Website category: jobs
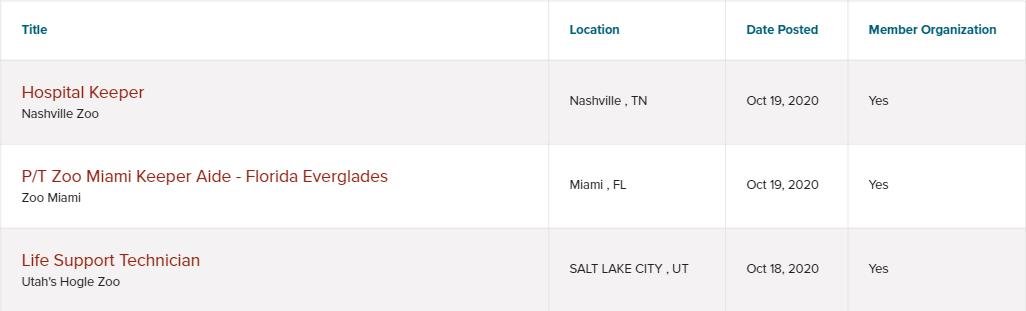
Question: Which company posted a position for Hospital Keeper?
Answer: Nashville Zoo

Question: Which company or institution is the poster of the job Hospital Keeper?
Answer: Nashville Zoo

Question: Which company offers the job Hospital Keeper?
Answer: Nashville Zoo

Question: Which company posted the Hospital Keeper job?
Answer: Nashville Zoo

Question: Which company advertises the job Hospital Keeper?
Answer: Nashville Zoo

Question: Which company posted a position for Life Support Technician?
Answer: Utah's Hogle Zoo

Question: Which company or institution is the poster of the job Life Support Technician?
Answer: Utah's Hogle Zoo

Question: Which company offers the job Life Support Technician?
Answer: Utah's Hogle Zoo

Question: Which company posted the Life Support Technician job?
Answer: Utah's Hogle Zoo

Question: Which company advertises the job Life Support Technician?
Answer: Utah's Hogle Zoo

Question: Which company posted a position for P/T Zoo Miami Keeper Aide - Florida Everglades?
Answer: Zoo Miami

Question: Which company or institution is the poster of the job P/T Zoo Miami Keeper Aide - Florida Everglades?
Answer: Zoo Miami

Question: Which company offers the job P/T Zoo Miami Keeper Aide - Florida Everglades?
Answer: Zoo Miami

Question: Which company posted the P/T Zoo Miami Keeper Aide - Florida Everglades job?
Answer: Zoo Miami

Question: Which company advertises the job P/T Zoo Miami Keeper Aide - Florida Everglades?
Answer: Zoo Miami

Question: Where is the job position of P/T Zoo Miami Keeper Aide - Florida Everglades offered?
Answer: Miami , FL

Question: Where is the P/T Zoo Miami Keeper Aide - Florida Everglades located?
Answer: Miami , FL

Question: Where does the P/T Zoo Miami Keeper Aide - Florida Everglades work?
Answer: Miami , FL

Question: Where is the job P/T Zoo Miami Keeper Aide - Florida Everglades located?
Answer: Miami , FL

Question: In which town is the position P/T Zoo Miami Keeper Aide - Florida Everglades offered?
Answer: Miami , FL

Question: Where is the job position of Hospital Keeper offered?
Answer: Nashville , TN

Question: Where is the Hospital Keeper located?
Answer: Nashville , TN

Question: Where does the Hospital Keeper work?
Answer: Nashville , TN

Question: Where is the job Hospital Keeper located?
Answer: Nashville , TN

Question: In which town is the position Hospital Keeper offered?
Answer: Nashville , TN

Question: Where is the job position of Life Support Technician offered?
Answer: SALT LAKE CITY , UT

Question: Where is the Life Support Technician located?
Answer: SALT LAKE CITY , UT

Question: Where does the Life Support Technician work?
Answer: SALT LAKE CITY , UT

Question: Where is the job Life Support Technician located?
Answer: SALT LAKE CITY , UT

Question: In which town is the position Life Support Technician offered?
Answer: SALT LAKE CITY , UT

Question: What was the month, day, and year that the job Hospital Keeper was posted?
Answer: Oct 19, 2020

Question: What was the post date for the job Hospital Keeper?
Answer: Oct 19, 2020

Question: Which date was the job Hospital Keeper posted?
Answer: Oct 19, 2020

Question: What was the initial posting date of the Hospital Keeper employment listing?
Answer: Oct 19, 2020

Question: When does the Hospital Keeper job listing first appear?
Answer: Oct 19, 2020

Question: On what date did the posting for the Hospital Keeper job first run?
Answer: Oct 19, 2020

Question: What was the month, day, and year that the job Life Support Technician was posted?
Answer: Oct 18, 2020

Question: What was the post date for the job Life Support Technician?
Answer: Oct 18, 2020

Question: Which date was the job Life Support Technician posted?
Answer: Oct 18, 2020

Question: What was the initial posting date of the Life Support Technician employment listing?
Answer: Oct 18, 2020

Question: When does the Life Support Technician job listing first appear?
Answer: Oct 18, 2020

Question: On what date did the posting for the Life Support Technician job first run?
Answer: Oct 18, 2020

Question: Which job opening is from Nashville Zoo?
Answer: Hospital Keeper

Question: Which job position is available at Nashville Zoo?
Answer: Hospital Keeper

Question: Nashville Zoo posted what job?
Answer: Hospital Keeper

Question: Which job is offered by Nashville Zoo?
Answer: Hospital Keeper

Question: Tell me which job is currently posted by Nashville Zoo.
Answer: Hospital Keeper

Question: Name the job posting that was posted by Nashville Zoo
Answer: Hospital Keeper

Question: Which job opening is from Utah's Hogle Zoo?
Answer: Life Support Technician

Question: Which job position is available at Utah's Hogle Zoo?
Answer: Life Support Technician

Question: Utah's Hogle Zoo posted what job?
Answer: Life Support Technician

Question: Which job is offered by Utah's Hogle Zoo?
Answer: Life Support Technician

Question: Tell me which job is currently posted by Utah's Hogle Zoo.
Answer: Life Support Technician

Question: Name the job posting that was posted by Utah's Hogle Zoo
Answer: Life Support Technician

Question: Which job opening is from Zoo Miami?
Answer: P/T Zoo Miami Keeper Aide - Florida Everglades

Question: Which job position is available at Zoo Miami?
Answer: P/T Zoo Miami Keeper Aide - Florida Everglades

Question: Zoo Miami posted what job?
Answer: P/T Zoo Miami Keeper Aide - Florida Everglades

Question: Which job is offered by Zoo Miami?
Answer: P/T Zoo Miami Keeper Aide - Florida Everglades

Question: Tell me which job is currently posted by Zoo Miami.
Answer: P/T Zoo Miami Keeper Aide - Florida Everglades

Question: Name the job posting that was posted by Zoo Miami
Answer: P/T Zoo Miami Keeper Aide - Florida Everglades

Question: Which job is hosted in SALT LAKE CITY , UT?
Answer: Life Support Technician

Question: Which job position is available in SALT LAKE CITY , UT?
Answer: Life Support Technician

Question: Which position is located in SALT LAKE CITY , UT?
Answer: Life Support Technician

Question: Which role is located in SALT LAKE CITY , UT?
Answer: Life Support Technician